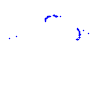
Particle: proton